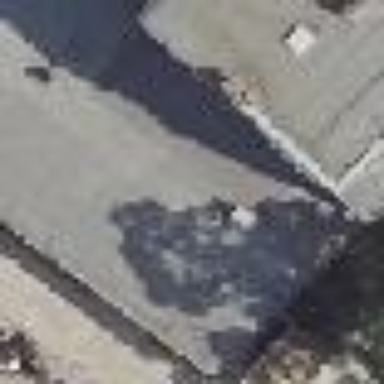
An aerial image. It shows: Flat roof retail building.